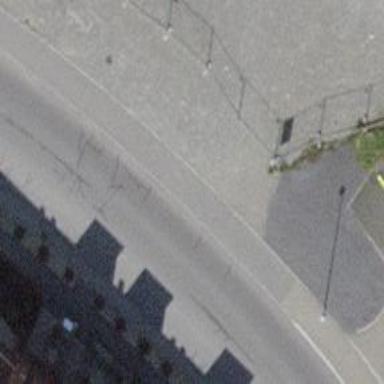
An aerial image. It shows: Smooth asphalt road in residential area.